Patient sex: M
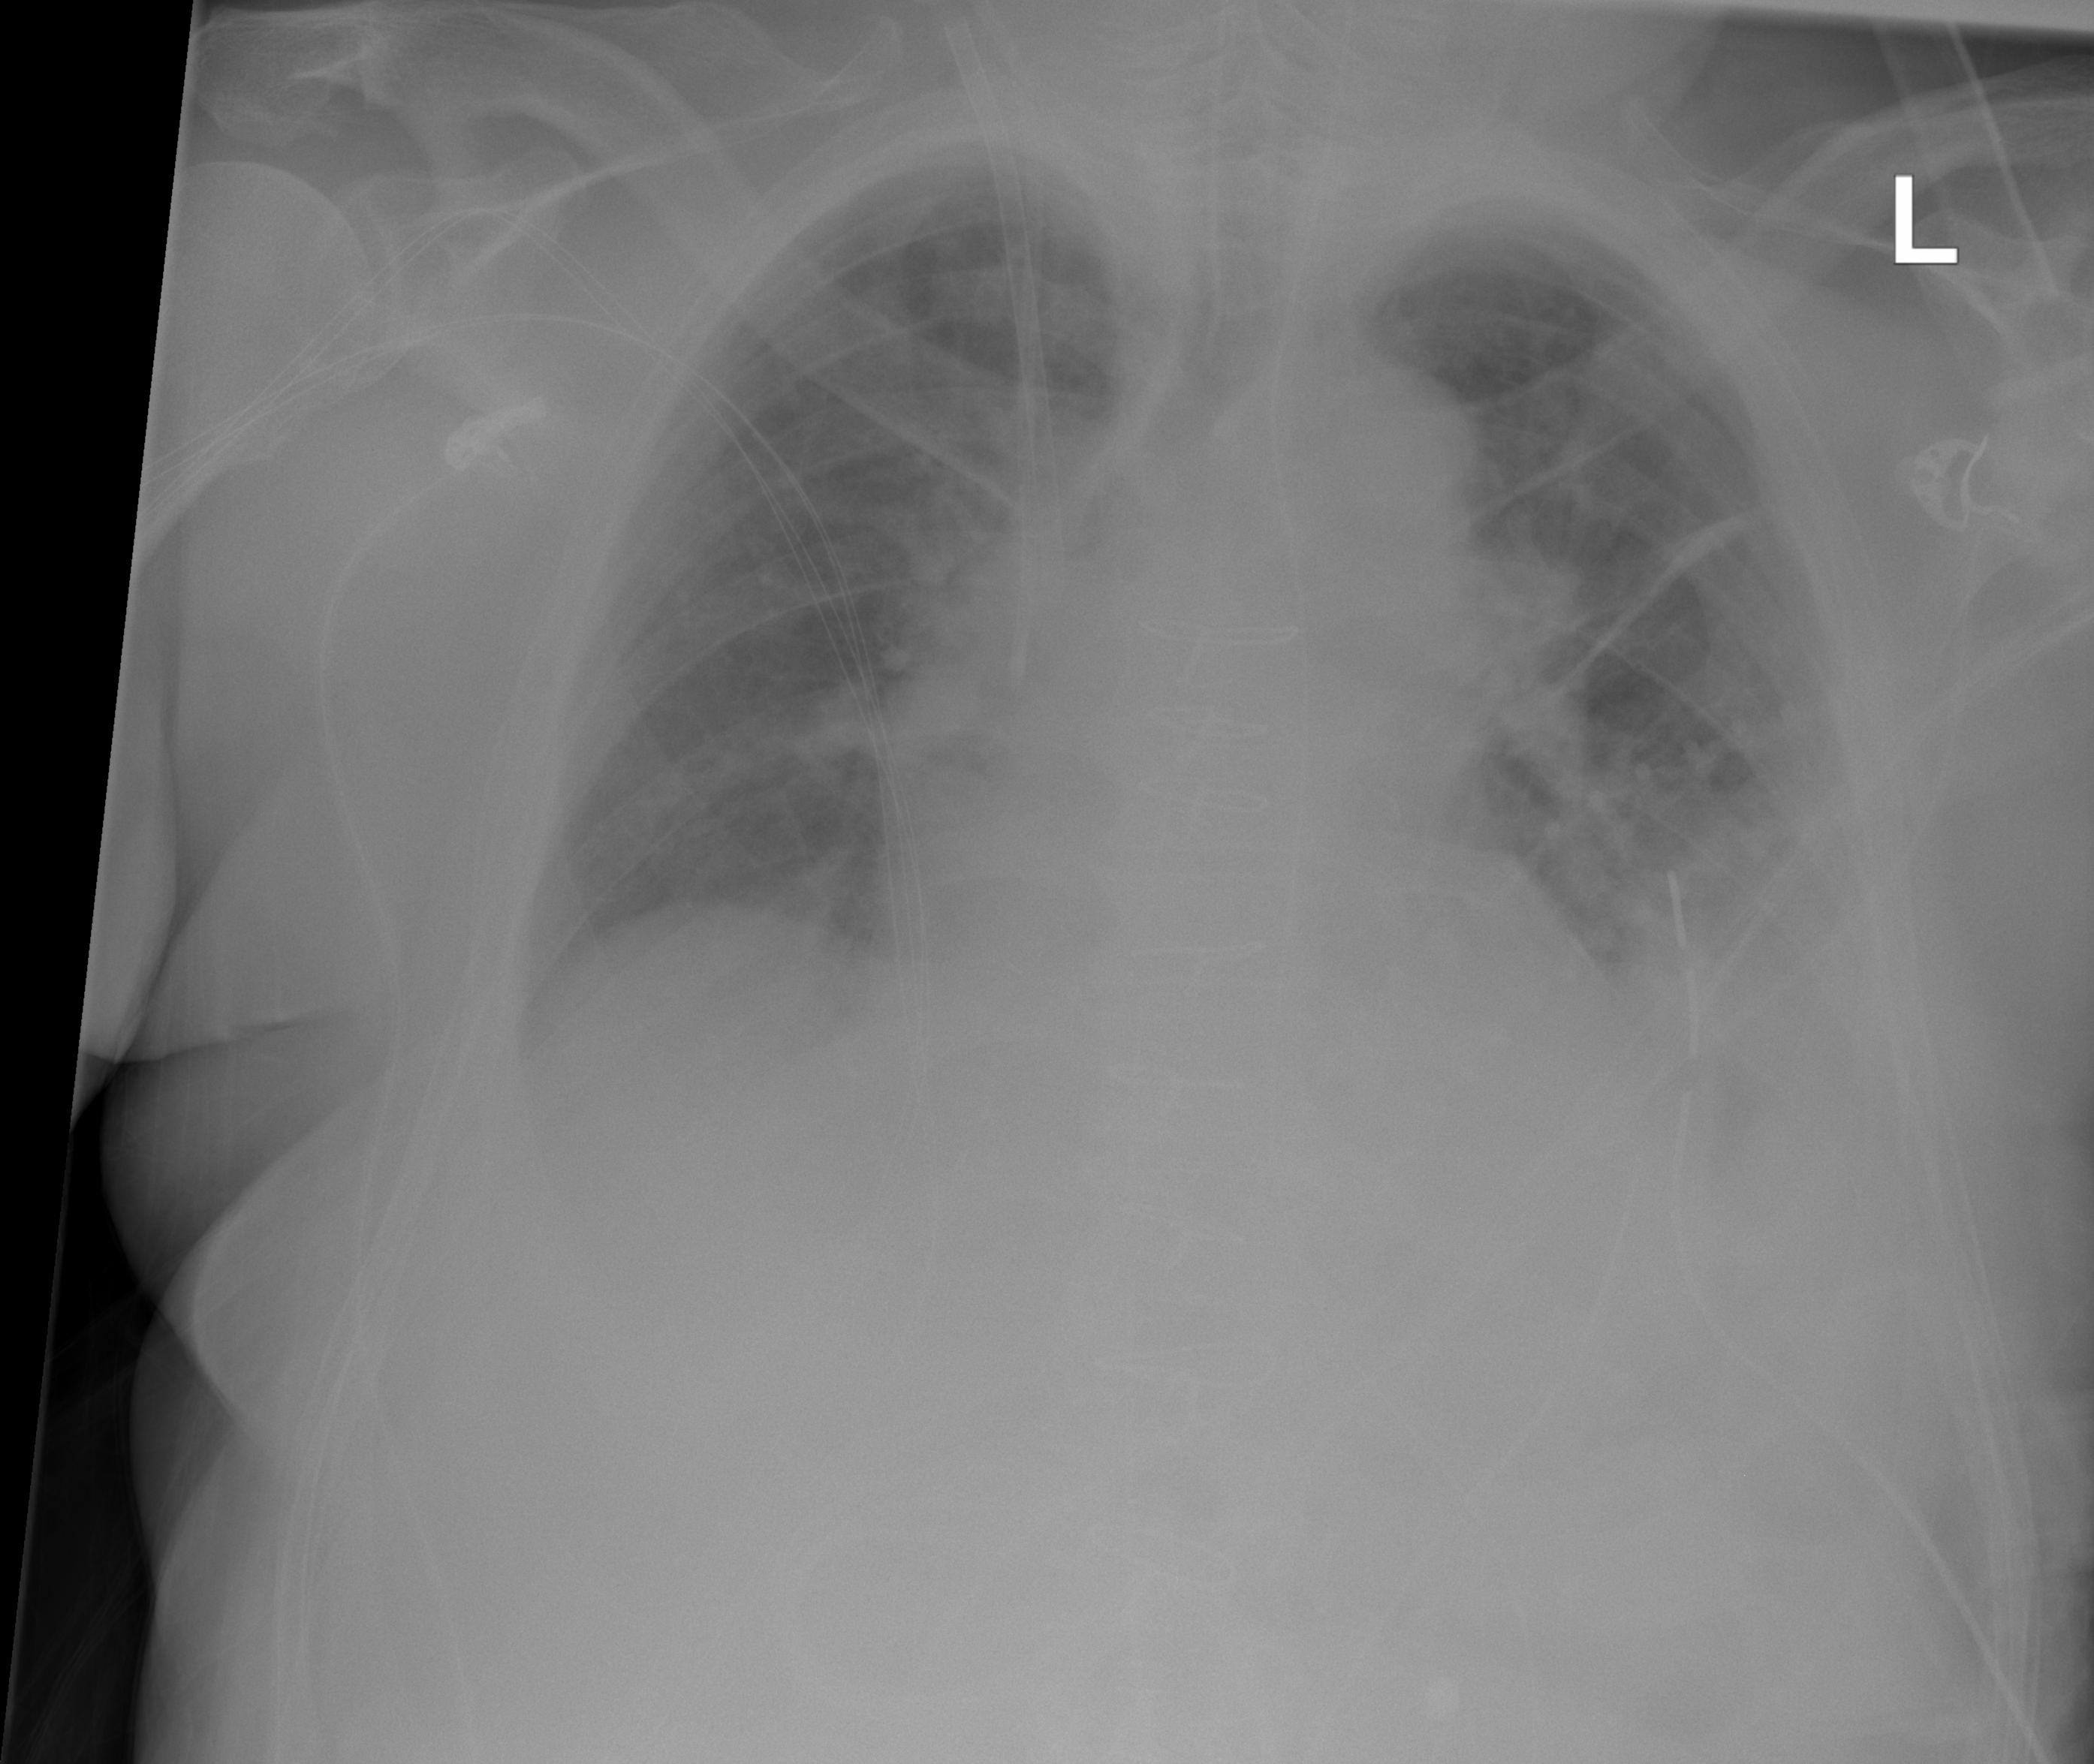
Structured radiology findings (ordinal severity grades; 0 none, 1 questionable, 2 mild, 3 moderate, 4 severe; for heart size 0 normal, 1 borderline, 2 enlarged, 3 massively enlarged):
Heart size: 2
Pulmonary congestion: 2
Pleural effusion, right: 0
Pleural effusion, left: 3
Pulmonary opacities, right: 0
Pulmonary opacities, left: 0
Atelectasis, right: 0
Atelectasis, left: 3